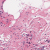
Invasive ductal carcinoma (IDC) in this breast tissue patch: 0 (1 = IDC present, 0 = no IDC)